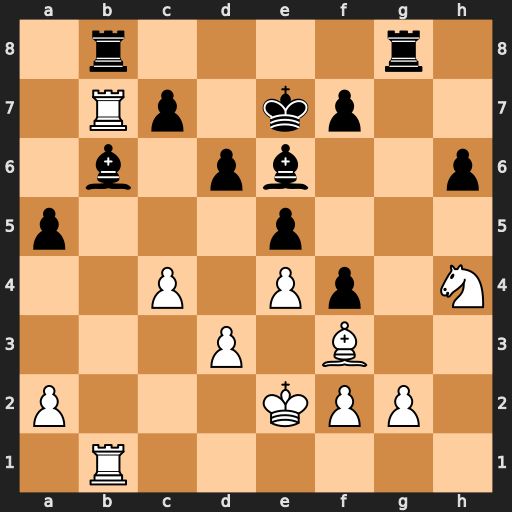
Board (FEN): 1r4r1/1Rp1kp2/1b1pb2p/p3p3/2P1Pp1N/3P1B2/P3KPP1/1R6
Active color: w
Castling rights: -
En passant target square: -
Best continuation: R1xb6 Rxb7 Rxb7